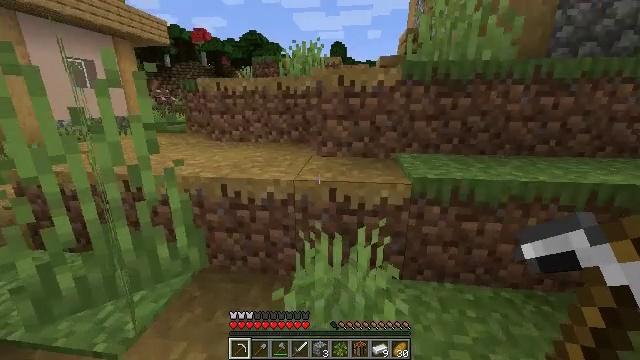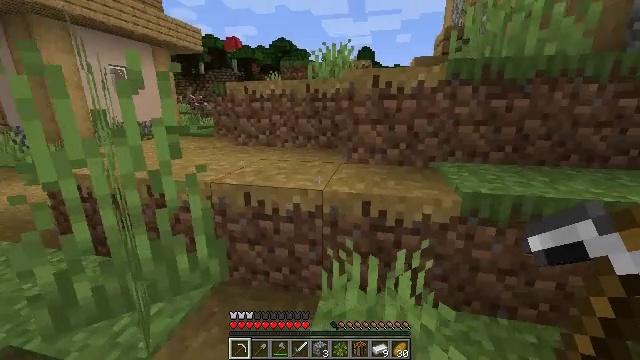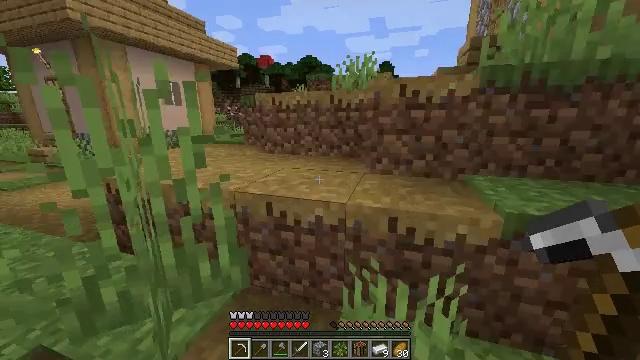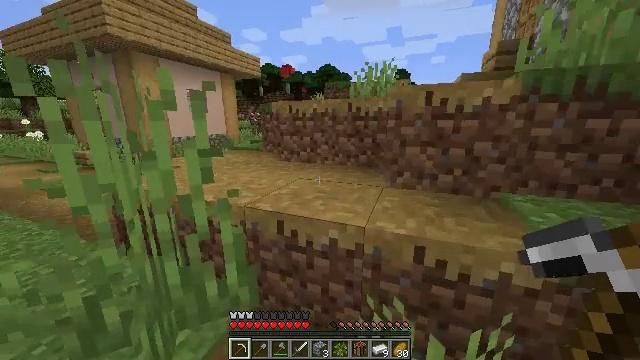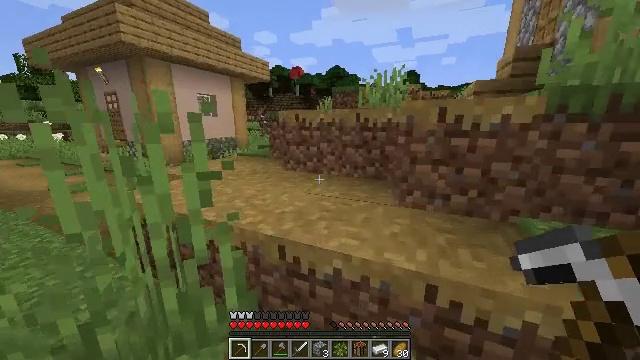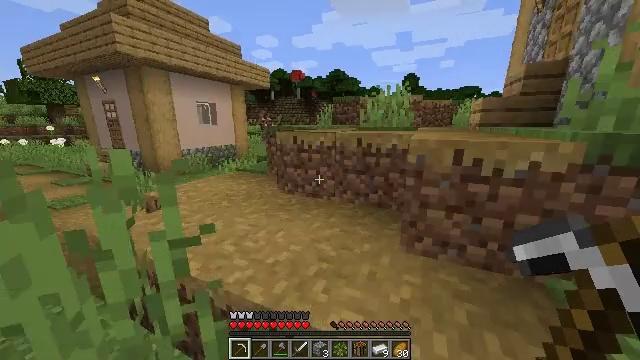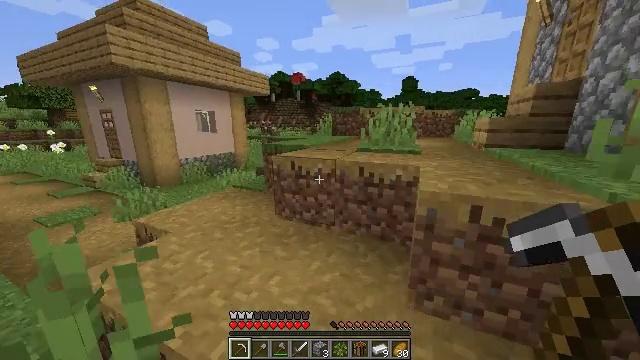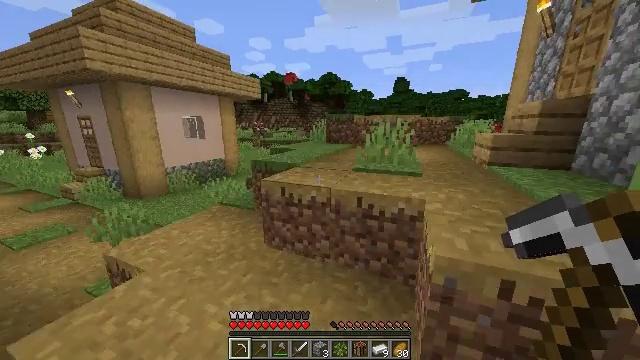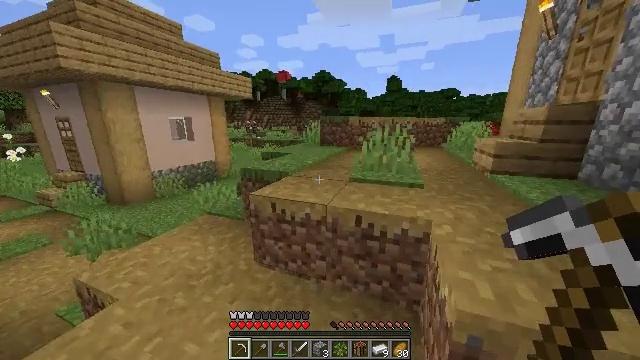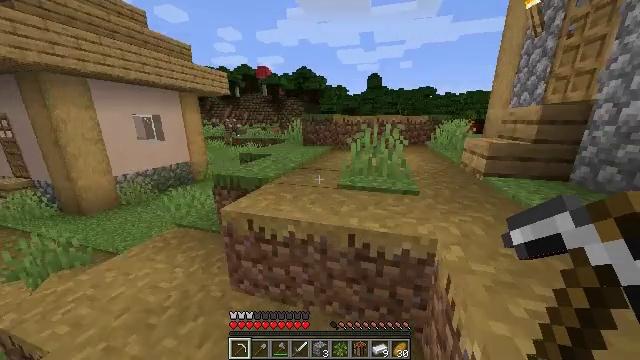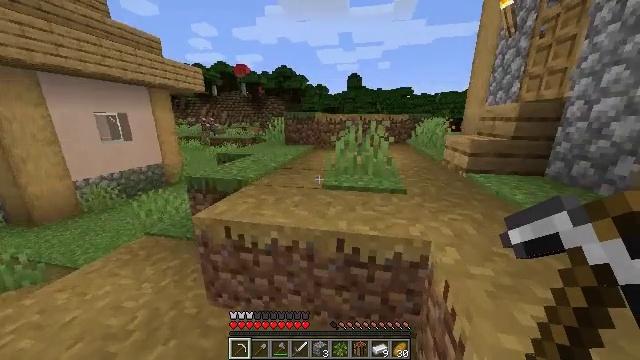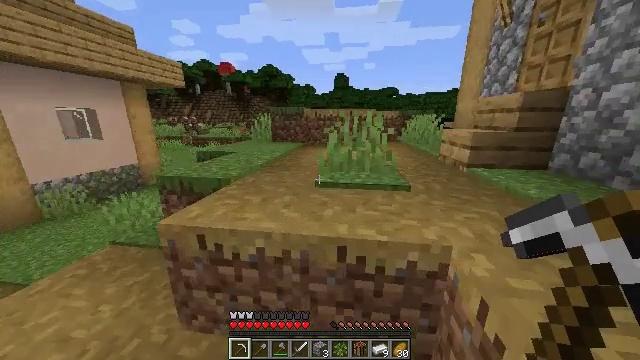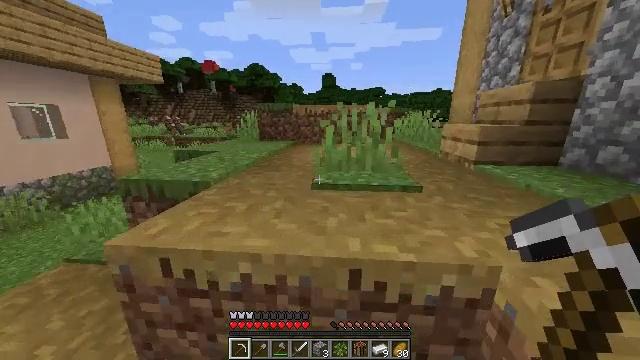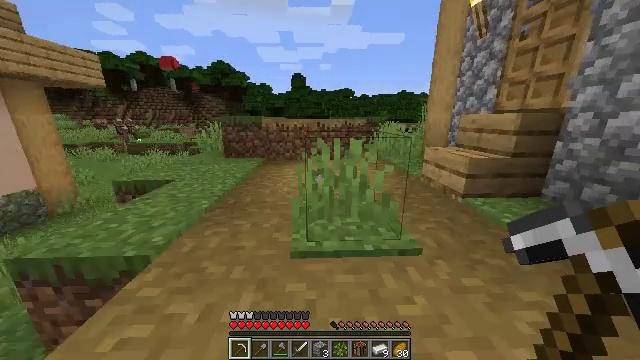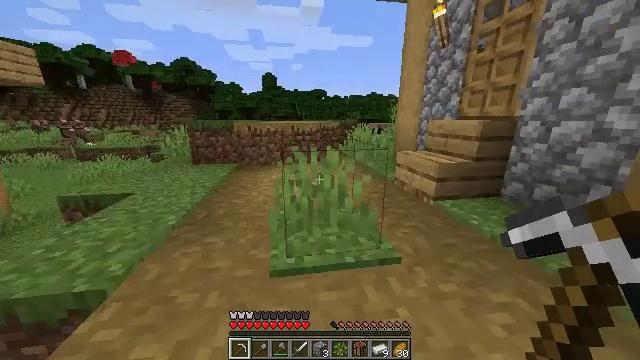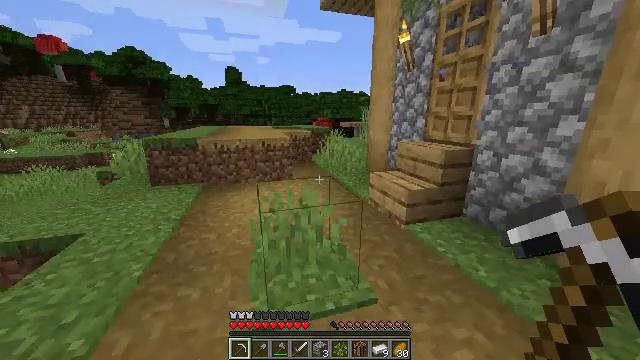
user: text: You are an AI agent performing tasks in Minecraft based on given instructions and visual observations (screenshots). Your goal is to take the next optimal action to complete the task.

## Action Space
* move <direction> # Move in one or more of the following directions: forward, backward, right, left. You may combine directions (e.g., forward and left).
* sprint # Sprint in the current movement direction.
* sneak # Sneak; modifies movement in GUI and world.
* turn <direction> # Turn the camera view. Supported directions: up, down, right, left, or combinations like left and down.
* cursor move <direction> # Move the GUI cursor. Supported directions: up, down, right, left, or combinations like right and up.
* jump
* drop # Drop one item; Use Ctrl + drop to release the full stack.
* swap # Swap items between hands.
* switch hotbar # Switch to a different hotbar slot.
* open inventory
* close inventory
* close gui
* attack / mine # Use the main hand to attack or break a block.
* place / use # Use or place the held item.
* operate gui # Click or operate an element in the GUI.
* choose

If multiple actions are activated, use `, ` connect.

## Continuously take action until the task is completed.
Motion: motion action
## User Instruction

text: Attack the hay block to get hay.
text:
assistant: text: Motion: move forward, sprint, turn left
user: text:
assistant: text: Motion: move forward, sprint, turn left and up
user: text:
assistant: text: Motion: move forward, sprint, turn left
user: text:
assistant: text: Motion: move forward, sprint, turn left, jump
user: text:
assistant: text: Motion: move forward, sprint, jump
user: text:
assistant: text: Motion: move forward, sprint, jump
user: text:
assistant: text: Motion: move forward, sprint, turn right, jump
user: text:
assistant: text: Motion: move forward, sprint, turn right
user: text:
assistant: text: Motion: move forward, sprint, turn right
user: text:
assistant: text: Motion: move forward, sprint, turn right
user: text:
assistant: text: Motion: move forward, sprint, turn right
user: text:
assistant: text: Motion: move forward, sprint, turn right, jump
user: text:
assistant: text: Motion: move forward, sprint, turn right, jump
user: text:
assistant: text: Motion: move forward, sprint, turn right, jump
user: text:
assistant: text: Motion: move forward, sprint, turn right, jump
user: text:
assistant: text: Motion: move forward, sprint, turn right, jump
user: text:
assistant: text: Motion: move forward, sprint, turn right
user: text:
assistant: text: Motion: move forward, sprint, turn right
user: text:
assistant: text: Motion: move forward, sprint, turn right and up
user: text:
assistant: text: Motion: move forward, sprint, turn right and up
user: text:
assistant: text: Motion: move forward, sprint, turn right and up
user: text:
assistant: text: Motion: move forward, turn right
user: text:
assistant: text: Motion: move forward
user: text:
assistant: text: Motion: move forward, turn right and up
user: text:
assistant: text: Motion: move forward, turn right and up
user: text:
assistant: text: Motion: move forward and move left, turn up
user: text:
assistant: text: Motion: move forward and move left, turn right and up
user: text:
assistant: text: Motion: move forward and move left, turn right and up, use / place
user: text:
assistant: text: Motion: move forward and move left, use / place
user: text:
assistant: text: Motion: move forward, turn right, use / place